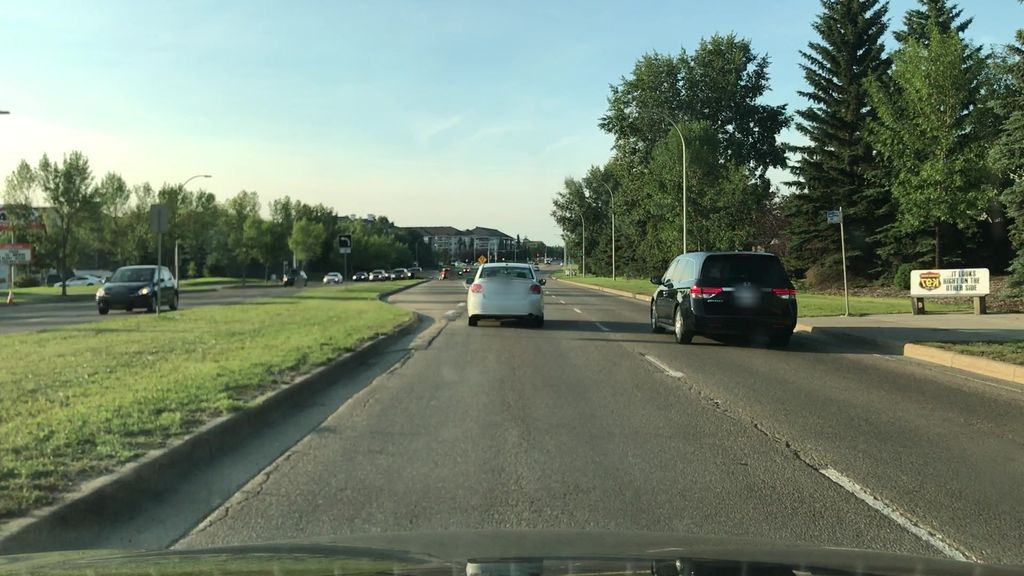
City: edmonton